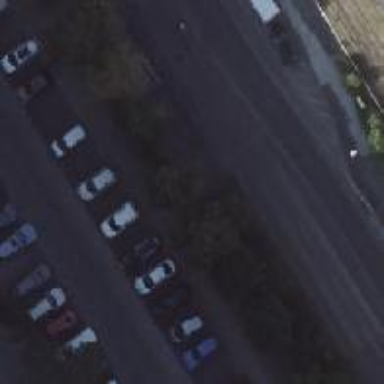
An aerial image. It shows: Taxi stand.